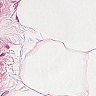
Metastatic tissue present: no